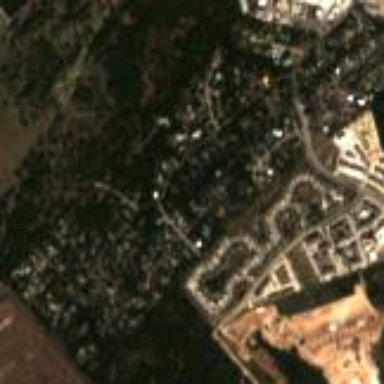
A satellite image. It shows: Residential area within subdivision.